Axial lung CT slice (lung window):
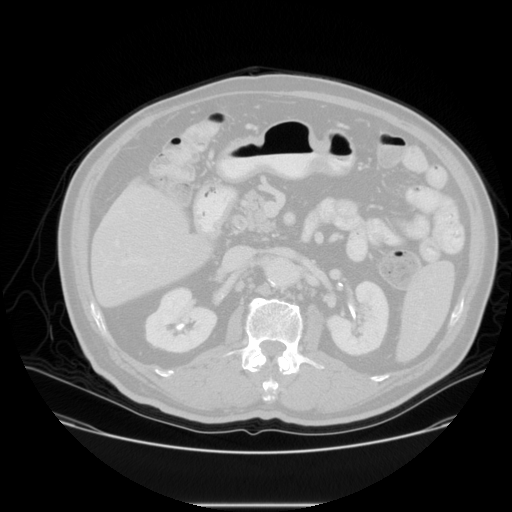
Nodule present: no